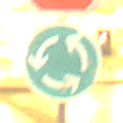
Verkehrszeichen: Kreisverkehr
Zusatzzeichen oben: Stop
Umgebung: Outdoor, Urban
Tageszeit: Night
Wetter: Overcast
Licht: Artificial
Jahreszeit: NotSpecified
Kontrast: MediumContrast